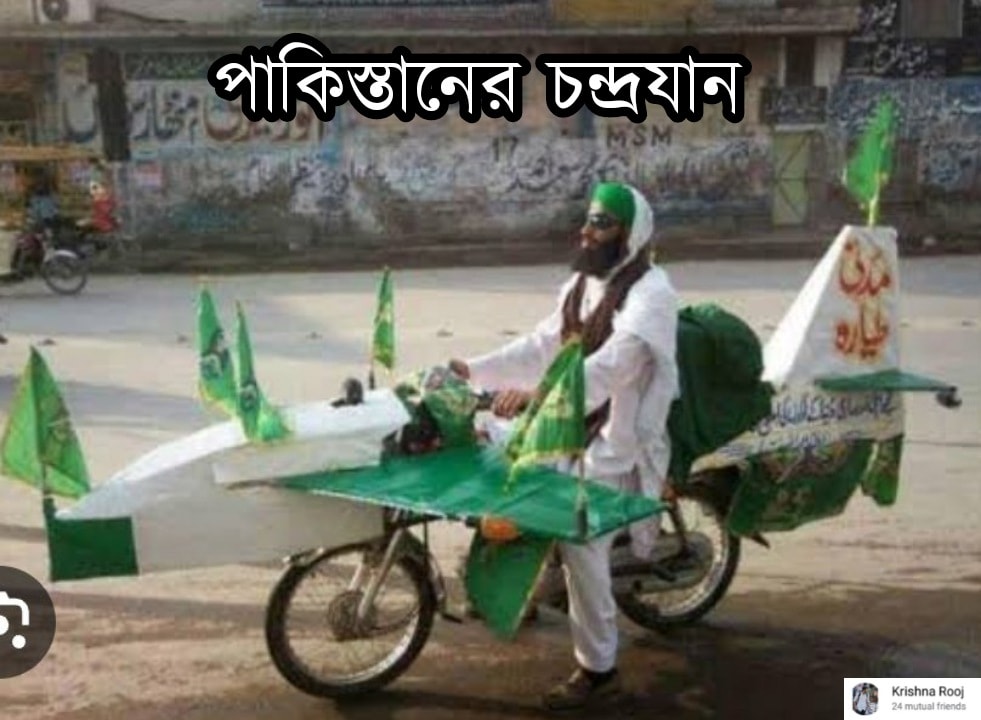
Text: পাকিস্তানের চন্দ্রযান
Label: Hate
Hate category: Political
Targeted group: Organization